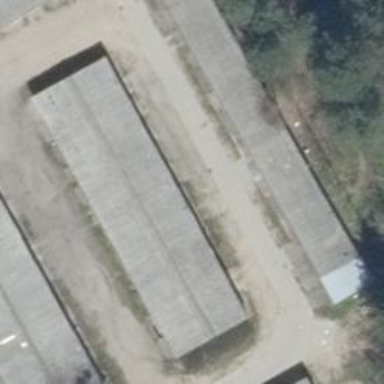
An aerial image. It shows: Group of garages.